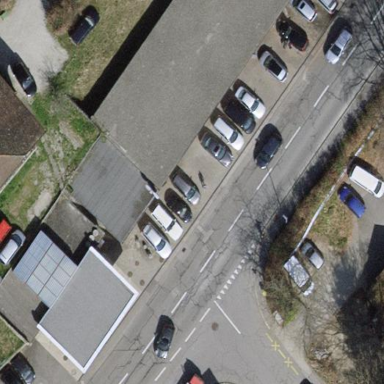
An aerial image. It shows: Building housing car shop.